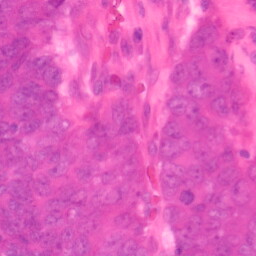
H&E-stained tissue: Colon